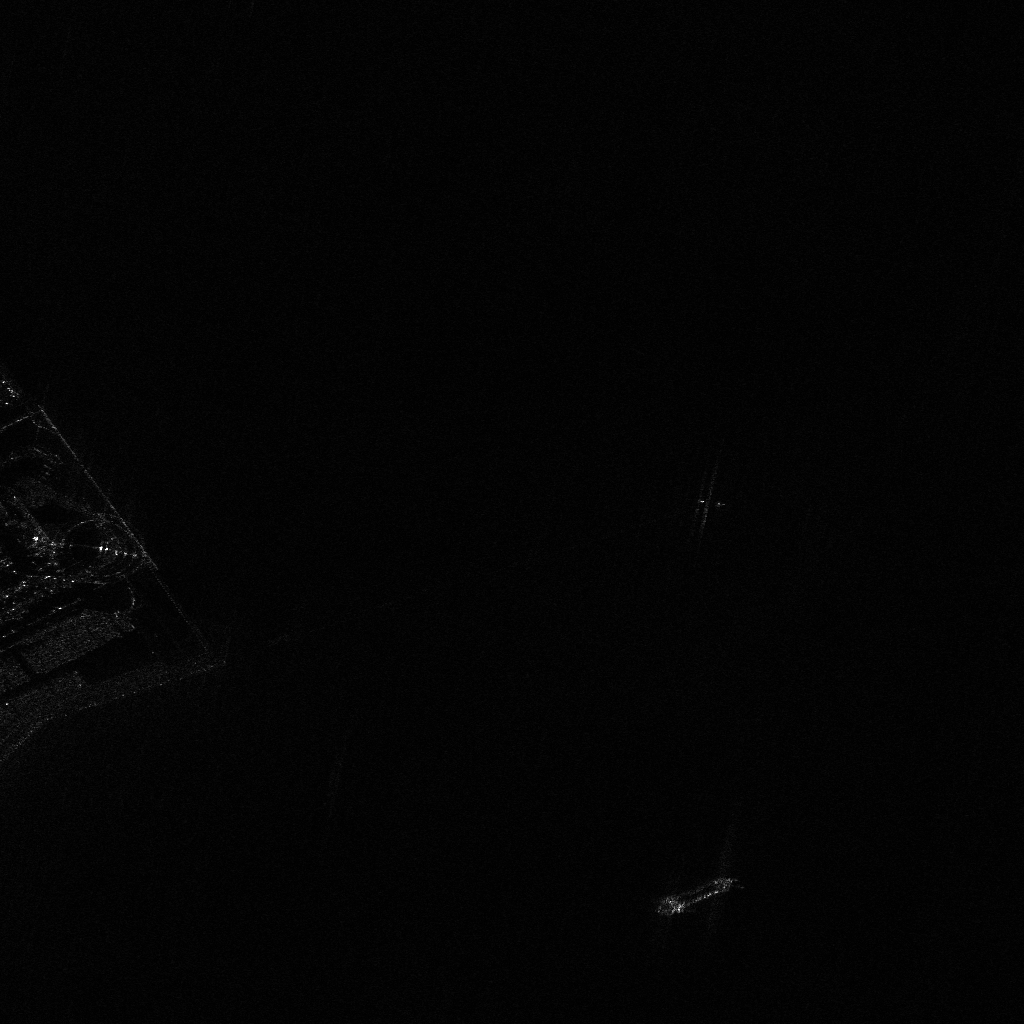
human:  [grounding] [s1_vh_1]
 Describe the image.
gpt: In the satellite image, there is  <ref>1 medium dredger </ref> <box>[[66, 82, 69, 92, 67]]</box> located at bottom.